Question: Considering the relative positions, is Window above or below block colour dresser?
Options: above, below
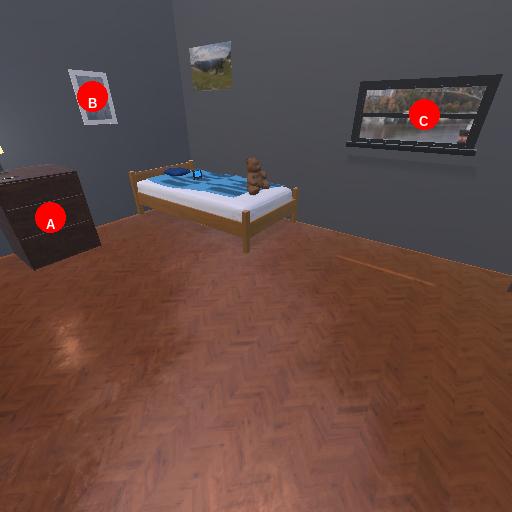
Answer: above